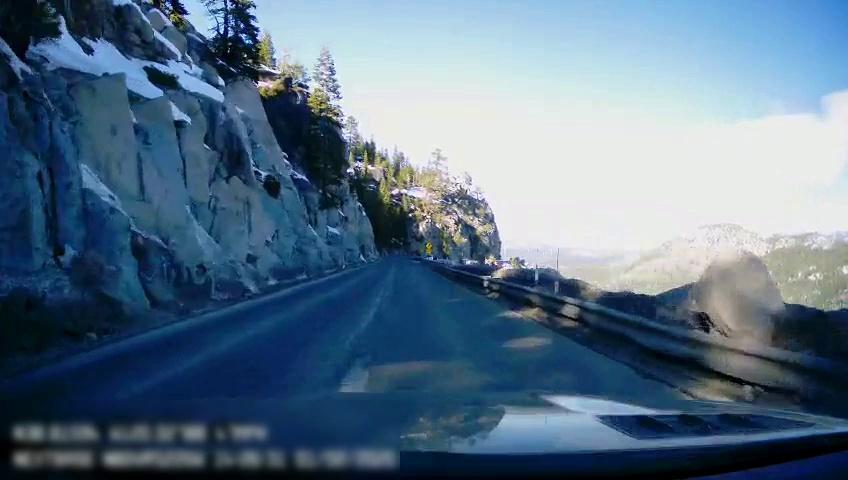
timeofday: Day
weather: Snowy
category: Drivable Space
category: Lanes | Current Lane